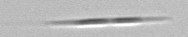
Label: pennate_Pseudo-nitzschia